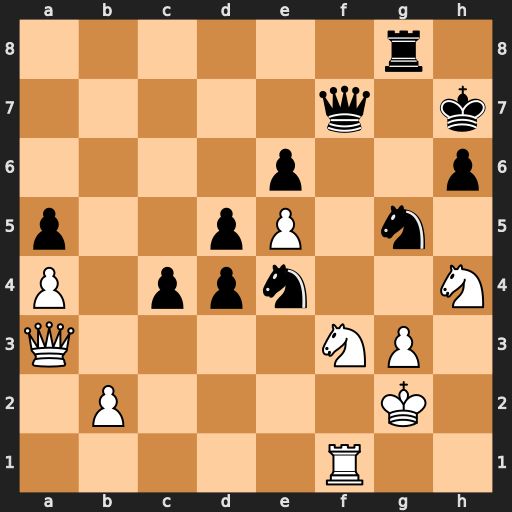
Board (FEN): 6r1/5q1k/4p2p/p2pP1n1/P1ppn2N/Q4NP1/1P4K1/5R2
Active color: w
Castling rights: -
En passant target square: -
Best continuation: Nxg5+ Nxg5 Rxf7+